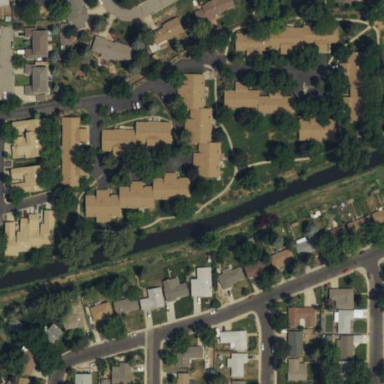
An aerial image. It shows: Residential area consisting of condominiums.